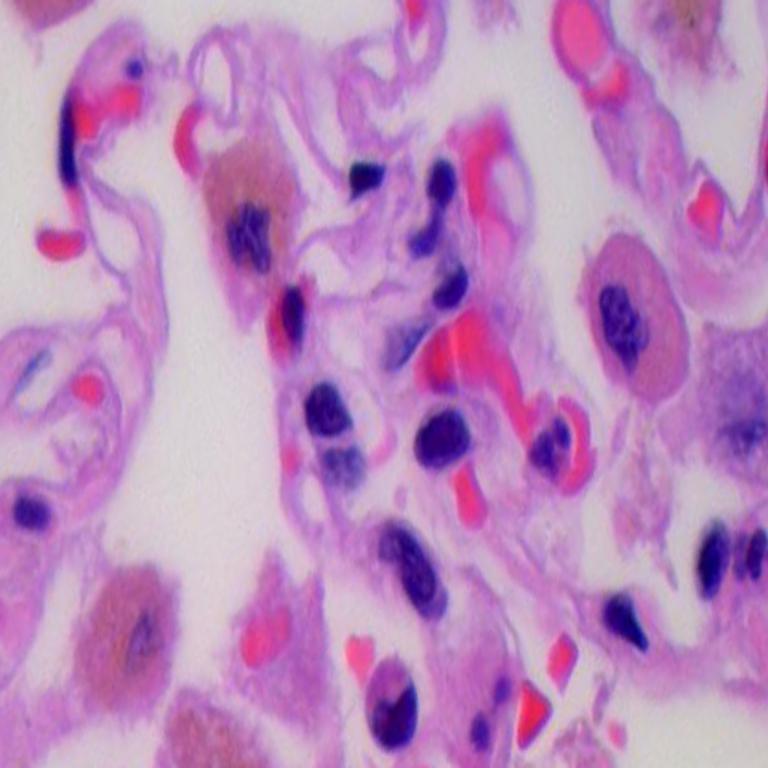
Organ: lung
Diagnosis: benign